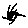
Label: sun